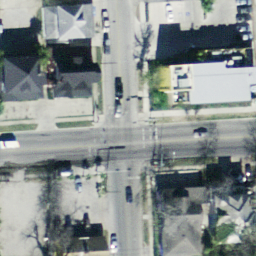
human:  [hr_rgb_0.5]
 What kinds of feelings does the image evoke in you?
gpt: intersection